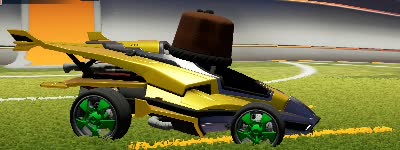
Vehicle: aftershock